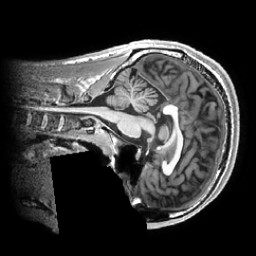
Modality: T1w
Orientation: sagittal
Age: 21
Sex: male
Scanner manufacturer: ge
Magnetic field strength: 3 T
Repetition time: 0.007348 s
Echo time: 0.003036 s